Question: On my website <URL>, on the main page, I have a button bar. I would like to be able to arrange them so that they are all in the same row.
What html code can I add?
'''
<div class="boxes-home">
**<section class="container">
<div class="row no-margin-negative justify-content-center">
<div class="col-sm-6 col-md-3 text-center pt-20-mb">**
<a href="https://asistaliavalencia.com/cuidadora-ancianos-valencia-por-horas/">
<div class="box-home">
<img src="https://asistaliavalencia.com/wp-content/uploads/2020/09/icon-home-1.png">
<p>Cuidadora de mayores por horas</p>
</div>
</a>
</div>
<div class="col-sm-6 col-md-3 text-center">
<a href="https://asistaliavalencia.com/cuidadora-de-ancianos-interna-en-valencia/">
<div class="box-home">
<img src="https://asistaliavalencia.com/wp-content/uploads/2020/09/icon-home-2.png">
<p>Cuidadora de mayores interna</p>
</div>
</a>
</div>
<div class="col-sm-6 col-md-3 text-center">
<a href="https://asistaliavalencia.com/servicio-acompanamiento-en-hospitales-valencia/">
<div class="box-home">
<img src="https://asistaliavalencia.com/wp-content/uploads/2020/09/icon-home-3.png">
<p>Servicio de acompanamiento en hospitales</p>
</div>
</a>
</div>
<div class="col-sm-6 col-md-3 text-center">
<a href="https://asistaliavalencia.com/servicios-quiropracticos-ancianos-valencia/">
<div class="box-home">
<img src="https://asistaliavalencia.com/wp-content/uploads/2020/09/icon-home-4.png">
<p>Servicios quiropracticos</p>
</div>
</a>
</div>
<div class="col-sm-6 col-md-3 text-center">
<a href="https://asistaliavalencia.com/adaptacion-reforma-vivienda/">
<div class="box-home">
<img src="https://asistaliavalencia.com/wp-content/uploads/2020/09/icon-home-4.png">
<p>Adaptacion y reforma de la vivienda</p>
</div>
</a>
</div>
</div>
</section>
</div>
'''
You can see here an image of my problem

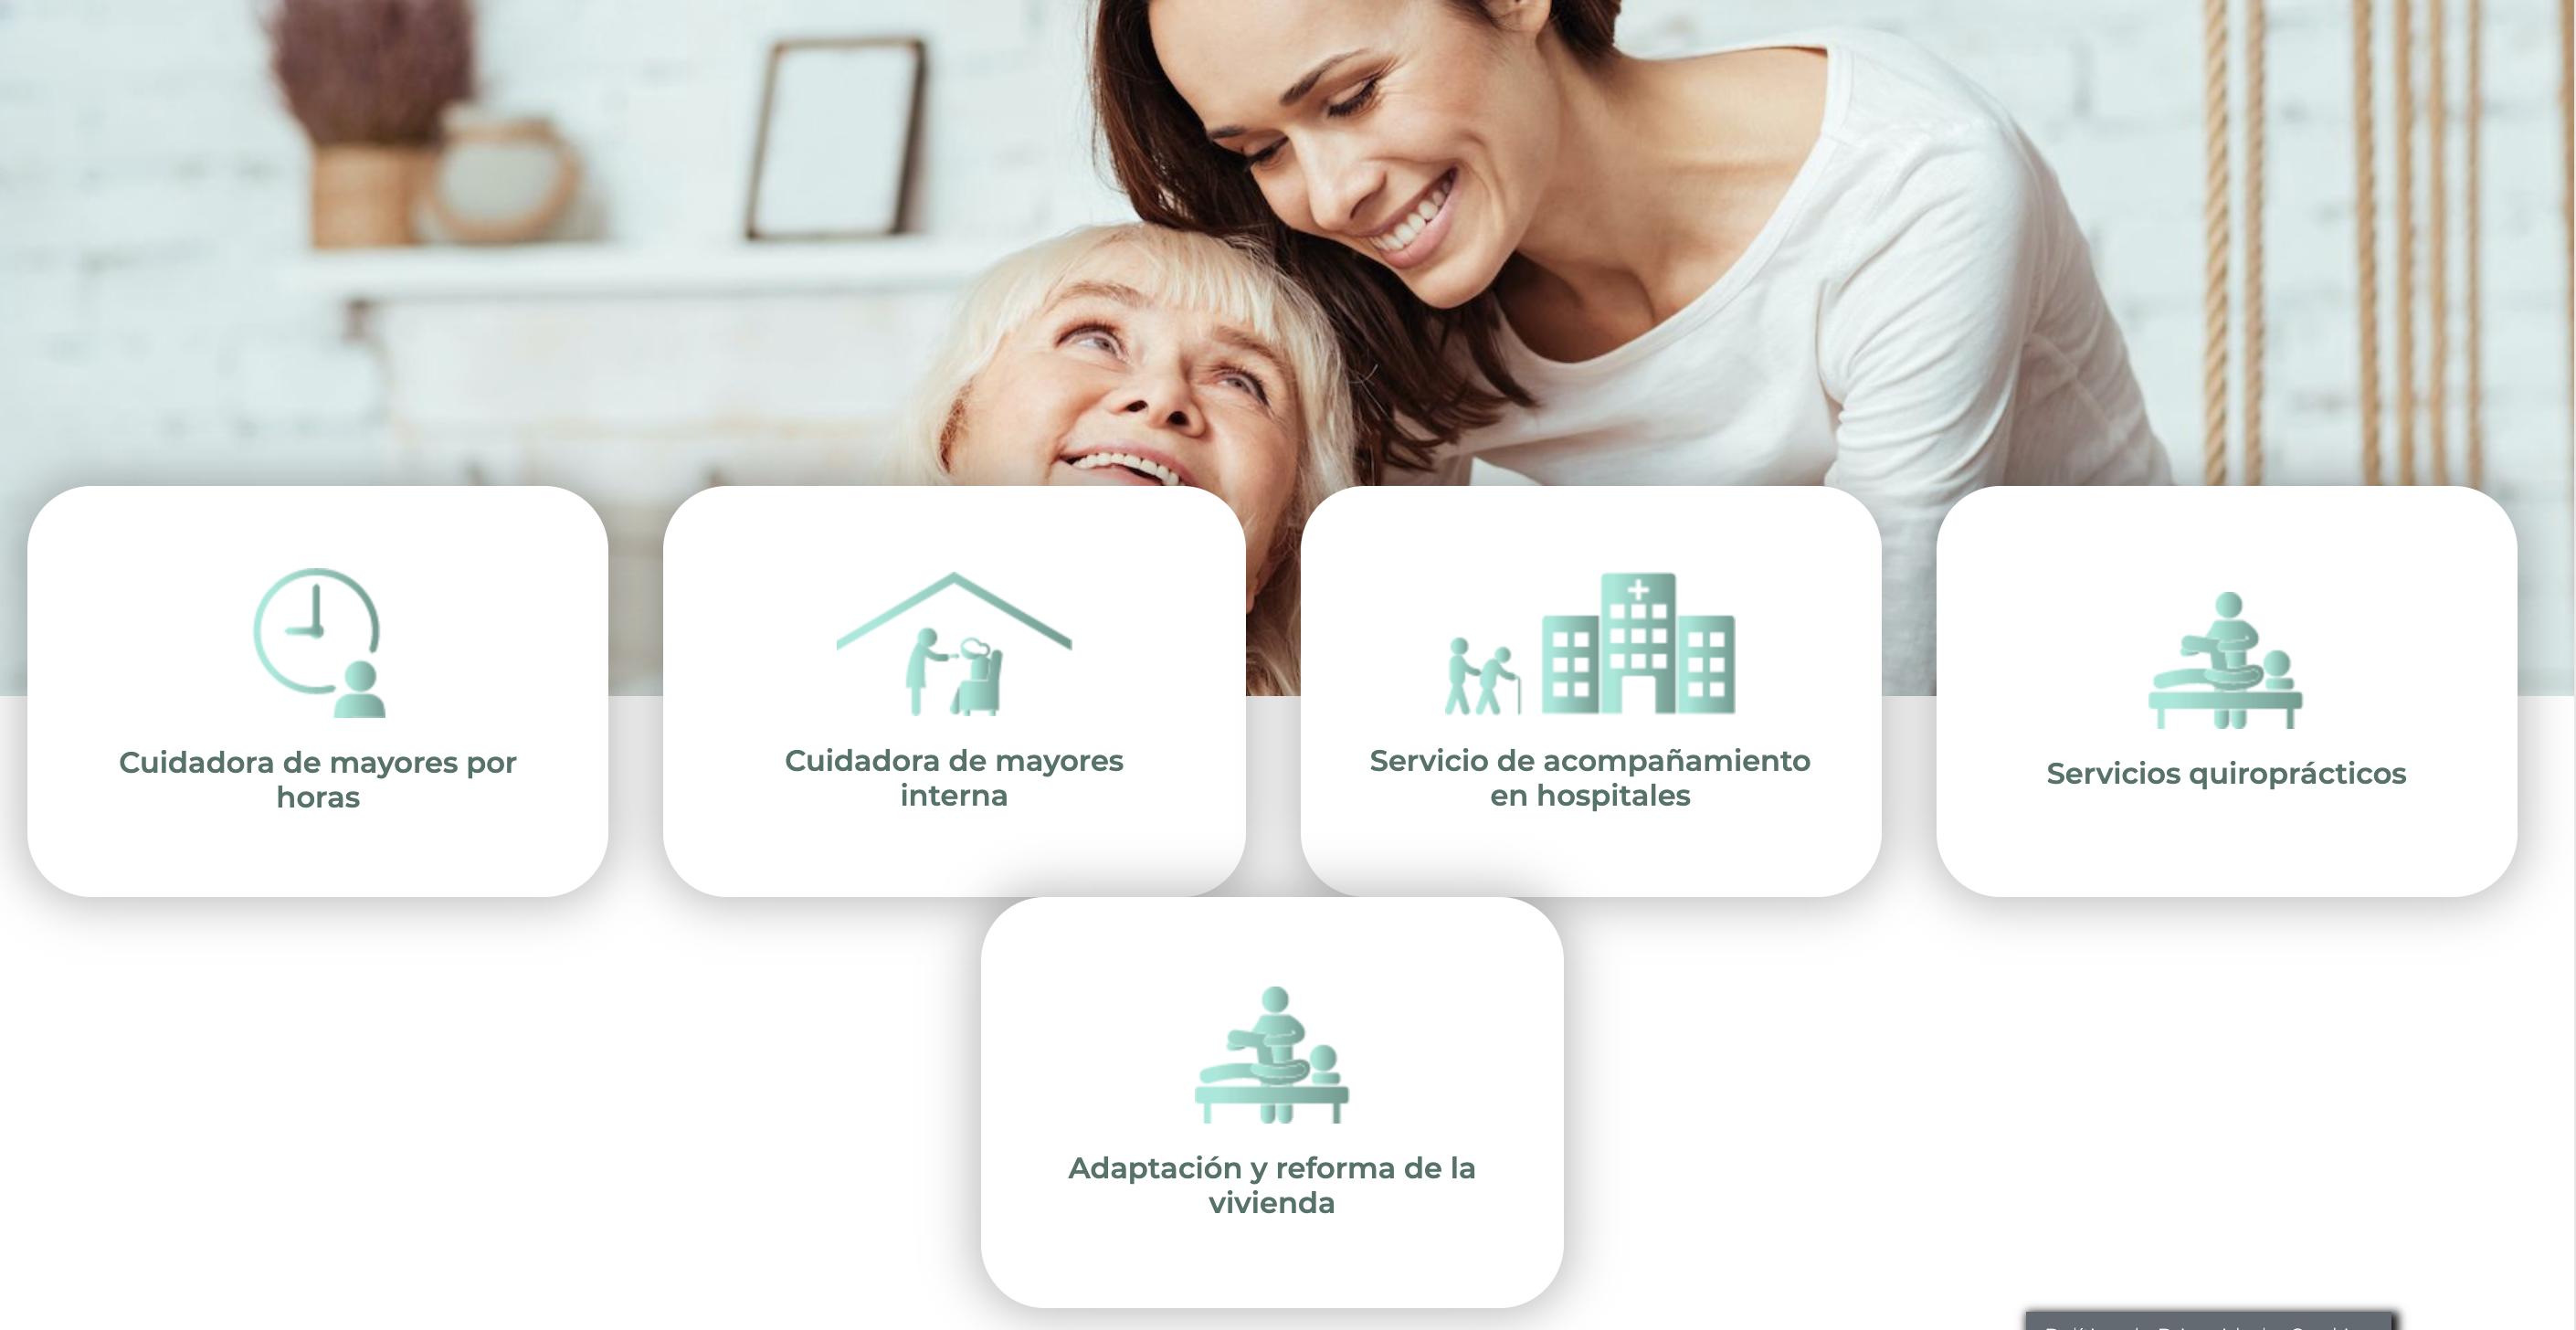
Answer: 1. bootstrap row can only consist of 12 "col"s, you have 5 elements with size 3, you need to change all col-3 to col-2 and they will fit the row
2. or you can delete all size used from bootstrap and set sizes via % values of width attribute